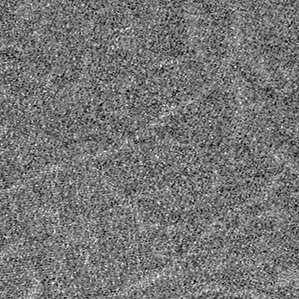
Label: frost